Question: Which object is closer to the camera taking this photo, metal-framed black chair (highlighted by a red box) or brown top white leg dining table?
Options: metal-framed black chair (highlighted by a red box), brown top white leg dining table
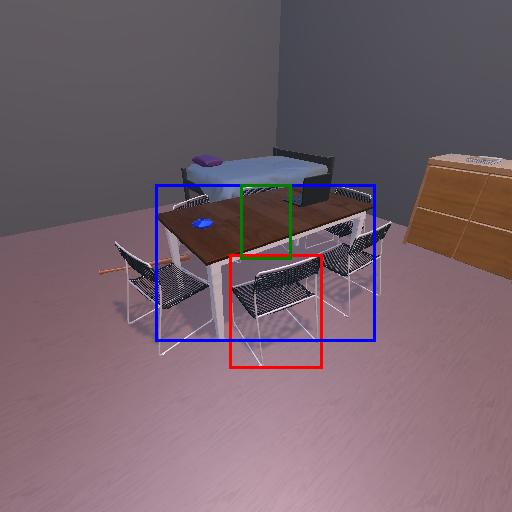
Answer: metal-framed black chair (highlighted by a red box)